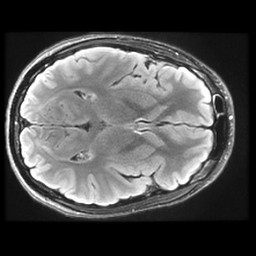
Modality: FLAIR
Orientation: axial
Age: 19
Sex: male
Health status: healthy
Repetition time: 12 s
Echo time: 0.09782 s